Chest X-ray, AP view. Patient: 47 years old, sex F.
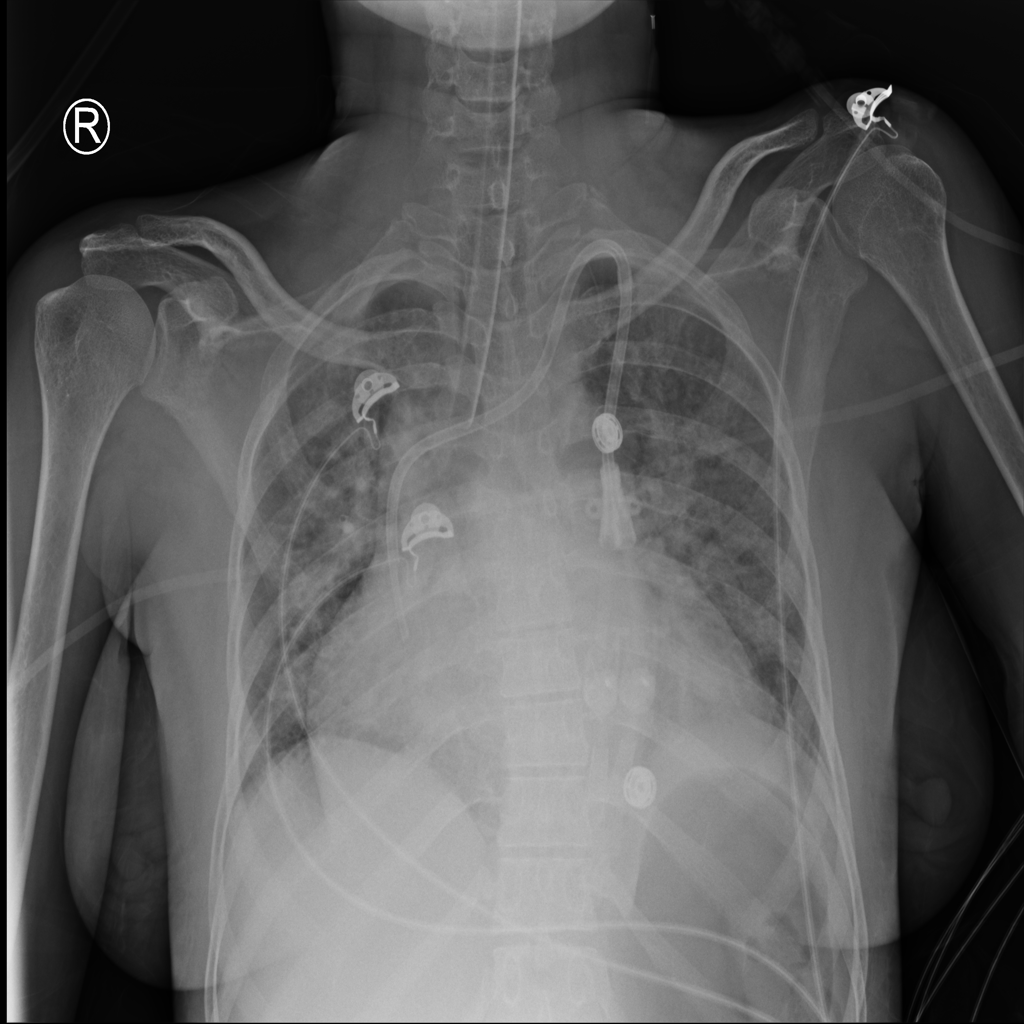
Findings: Cardiomegaly, Effusion